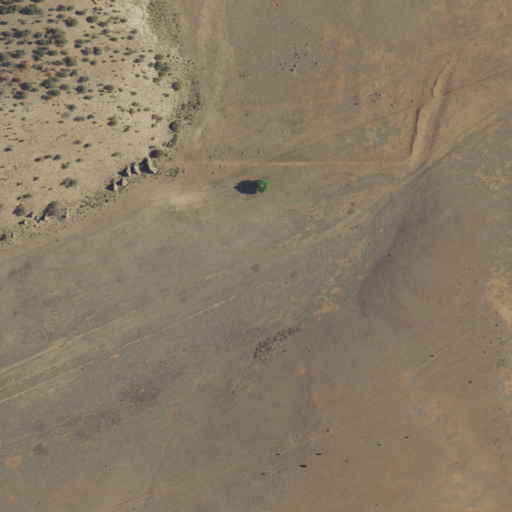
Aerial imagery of valley in New Mexico named Y Canyon containing shrub, grassland, and evergreen forest